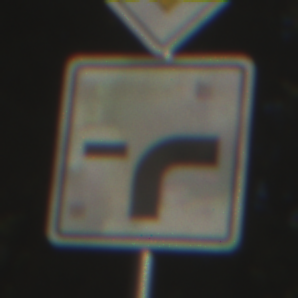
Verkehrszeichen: VerlaufVorfahrtsstrasse9
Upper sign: Vorfahrtsstrasse
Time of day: MorningAfternoon
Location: Outdoor (Suburban)
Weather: Clear
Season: NotSpecified
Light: Natural